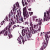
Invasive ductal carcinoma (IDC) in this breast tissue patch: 0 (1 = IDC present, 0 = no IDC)